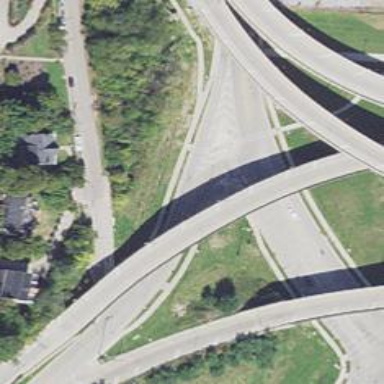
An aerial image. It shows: Trunk_link highway on bridge.